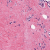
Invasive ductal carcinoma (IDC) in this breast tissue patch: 0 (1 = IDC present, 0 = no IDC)